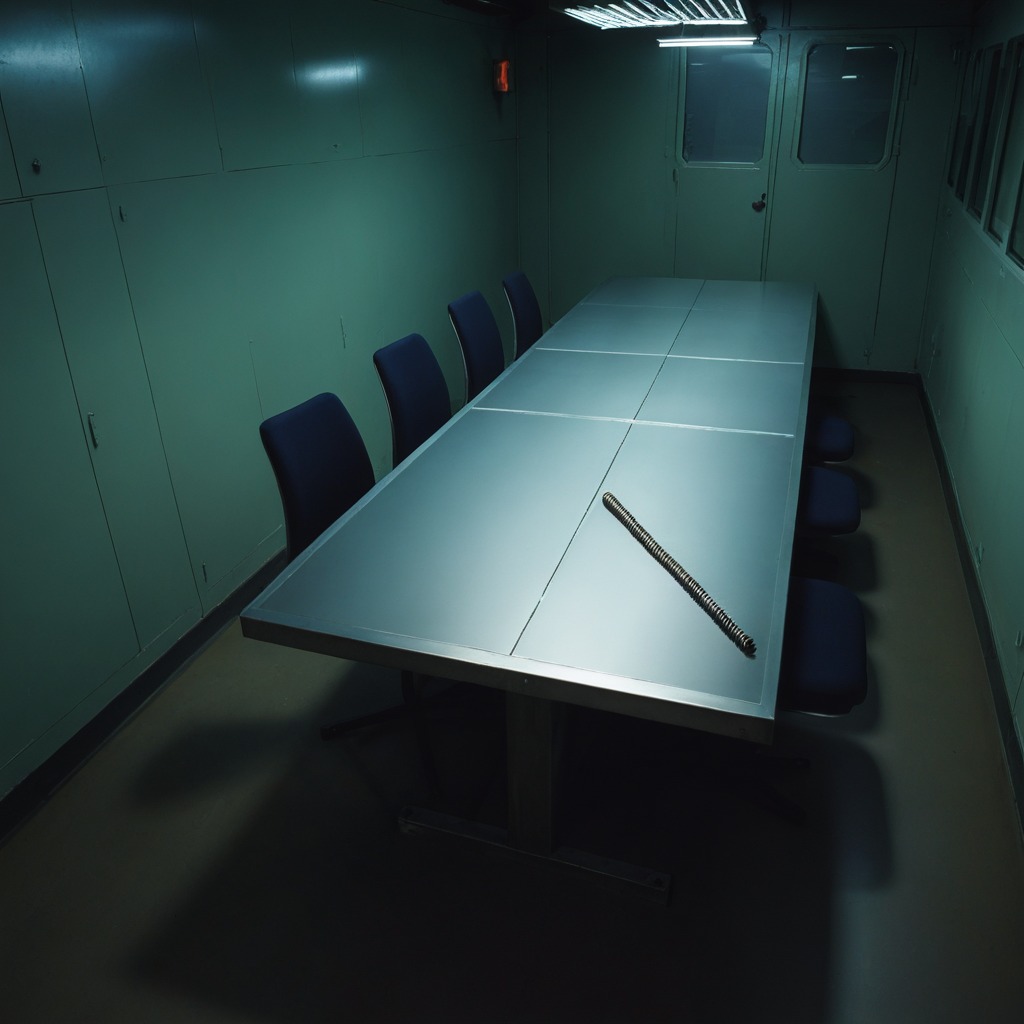
A coiled metal spring is lying on the table.